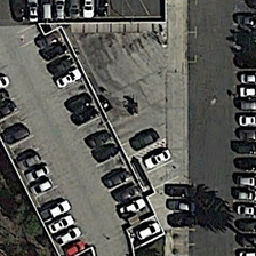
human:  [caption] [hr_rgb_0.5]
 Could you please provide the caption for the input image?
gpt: There are few parking spaces in the parking lot.

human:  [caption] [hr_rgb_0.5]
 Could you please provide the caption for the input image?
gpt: There are few parking lots.

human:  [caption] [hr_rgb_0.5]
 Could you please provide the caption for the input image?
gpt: Unused parking is very few in the parking lot.

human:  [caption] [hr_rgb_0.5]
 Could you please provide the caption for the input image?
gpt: There are few idle parking spaces in the parking lot.

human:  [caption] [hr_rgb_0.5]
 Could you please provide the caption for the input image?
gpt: Unused parking space is very little in the parking lot.